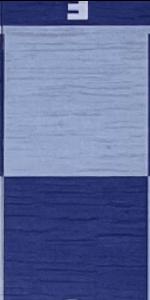
Label: Empty